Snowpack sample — Snodgrass Mountain, Crested Butte, Colorado (2/4/25, 12:06 PM MST)
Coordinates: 38.923, -106.968
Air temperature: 35 °F
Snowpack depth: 80 cm
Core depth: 50 cm
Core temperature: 30.2 °F
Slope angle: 14°, slope face: 78°
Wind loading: low
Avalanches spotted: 0
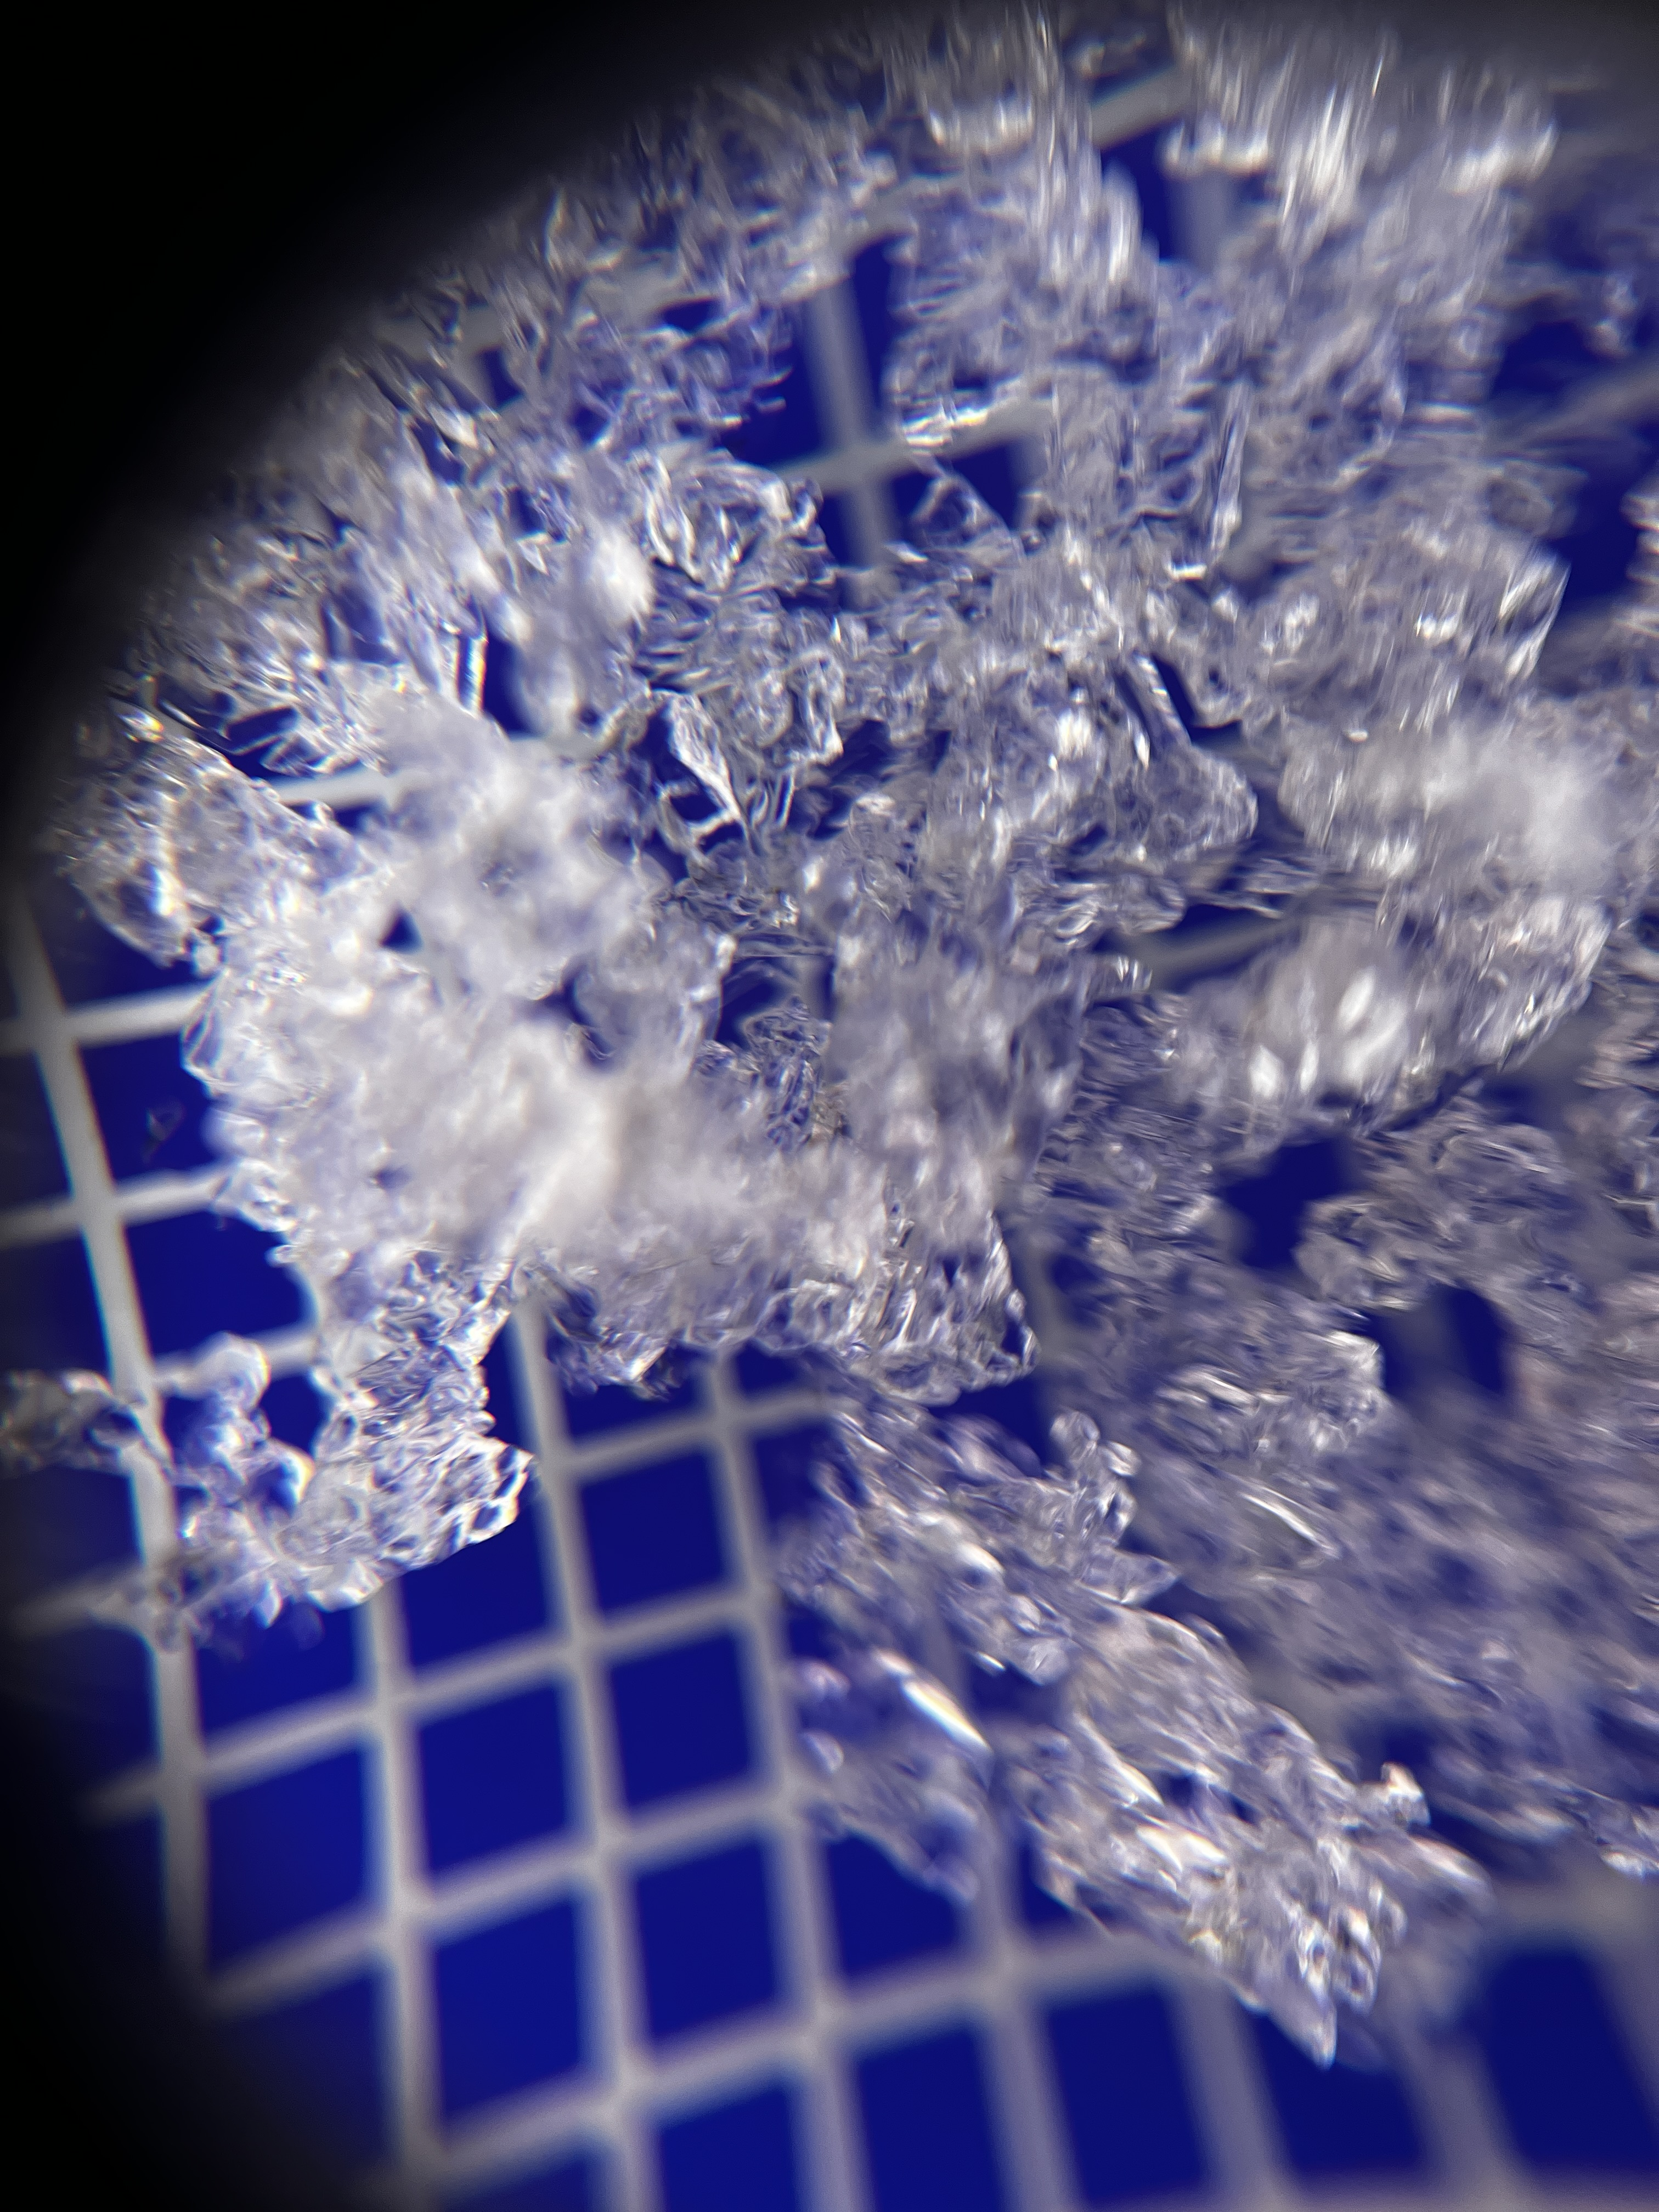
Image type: magnified_profile
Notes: No avalanches nearby, unusually warm weather for the last month reported by residents, Collected 25 yards from treeline